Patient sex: M
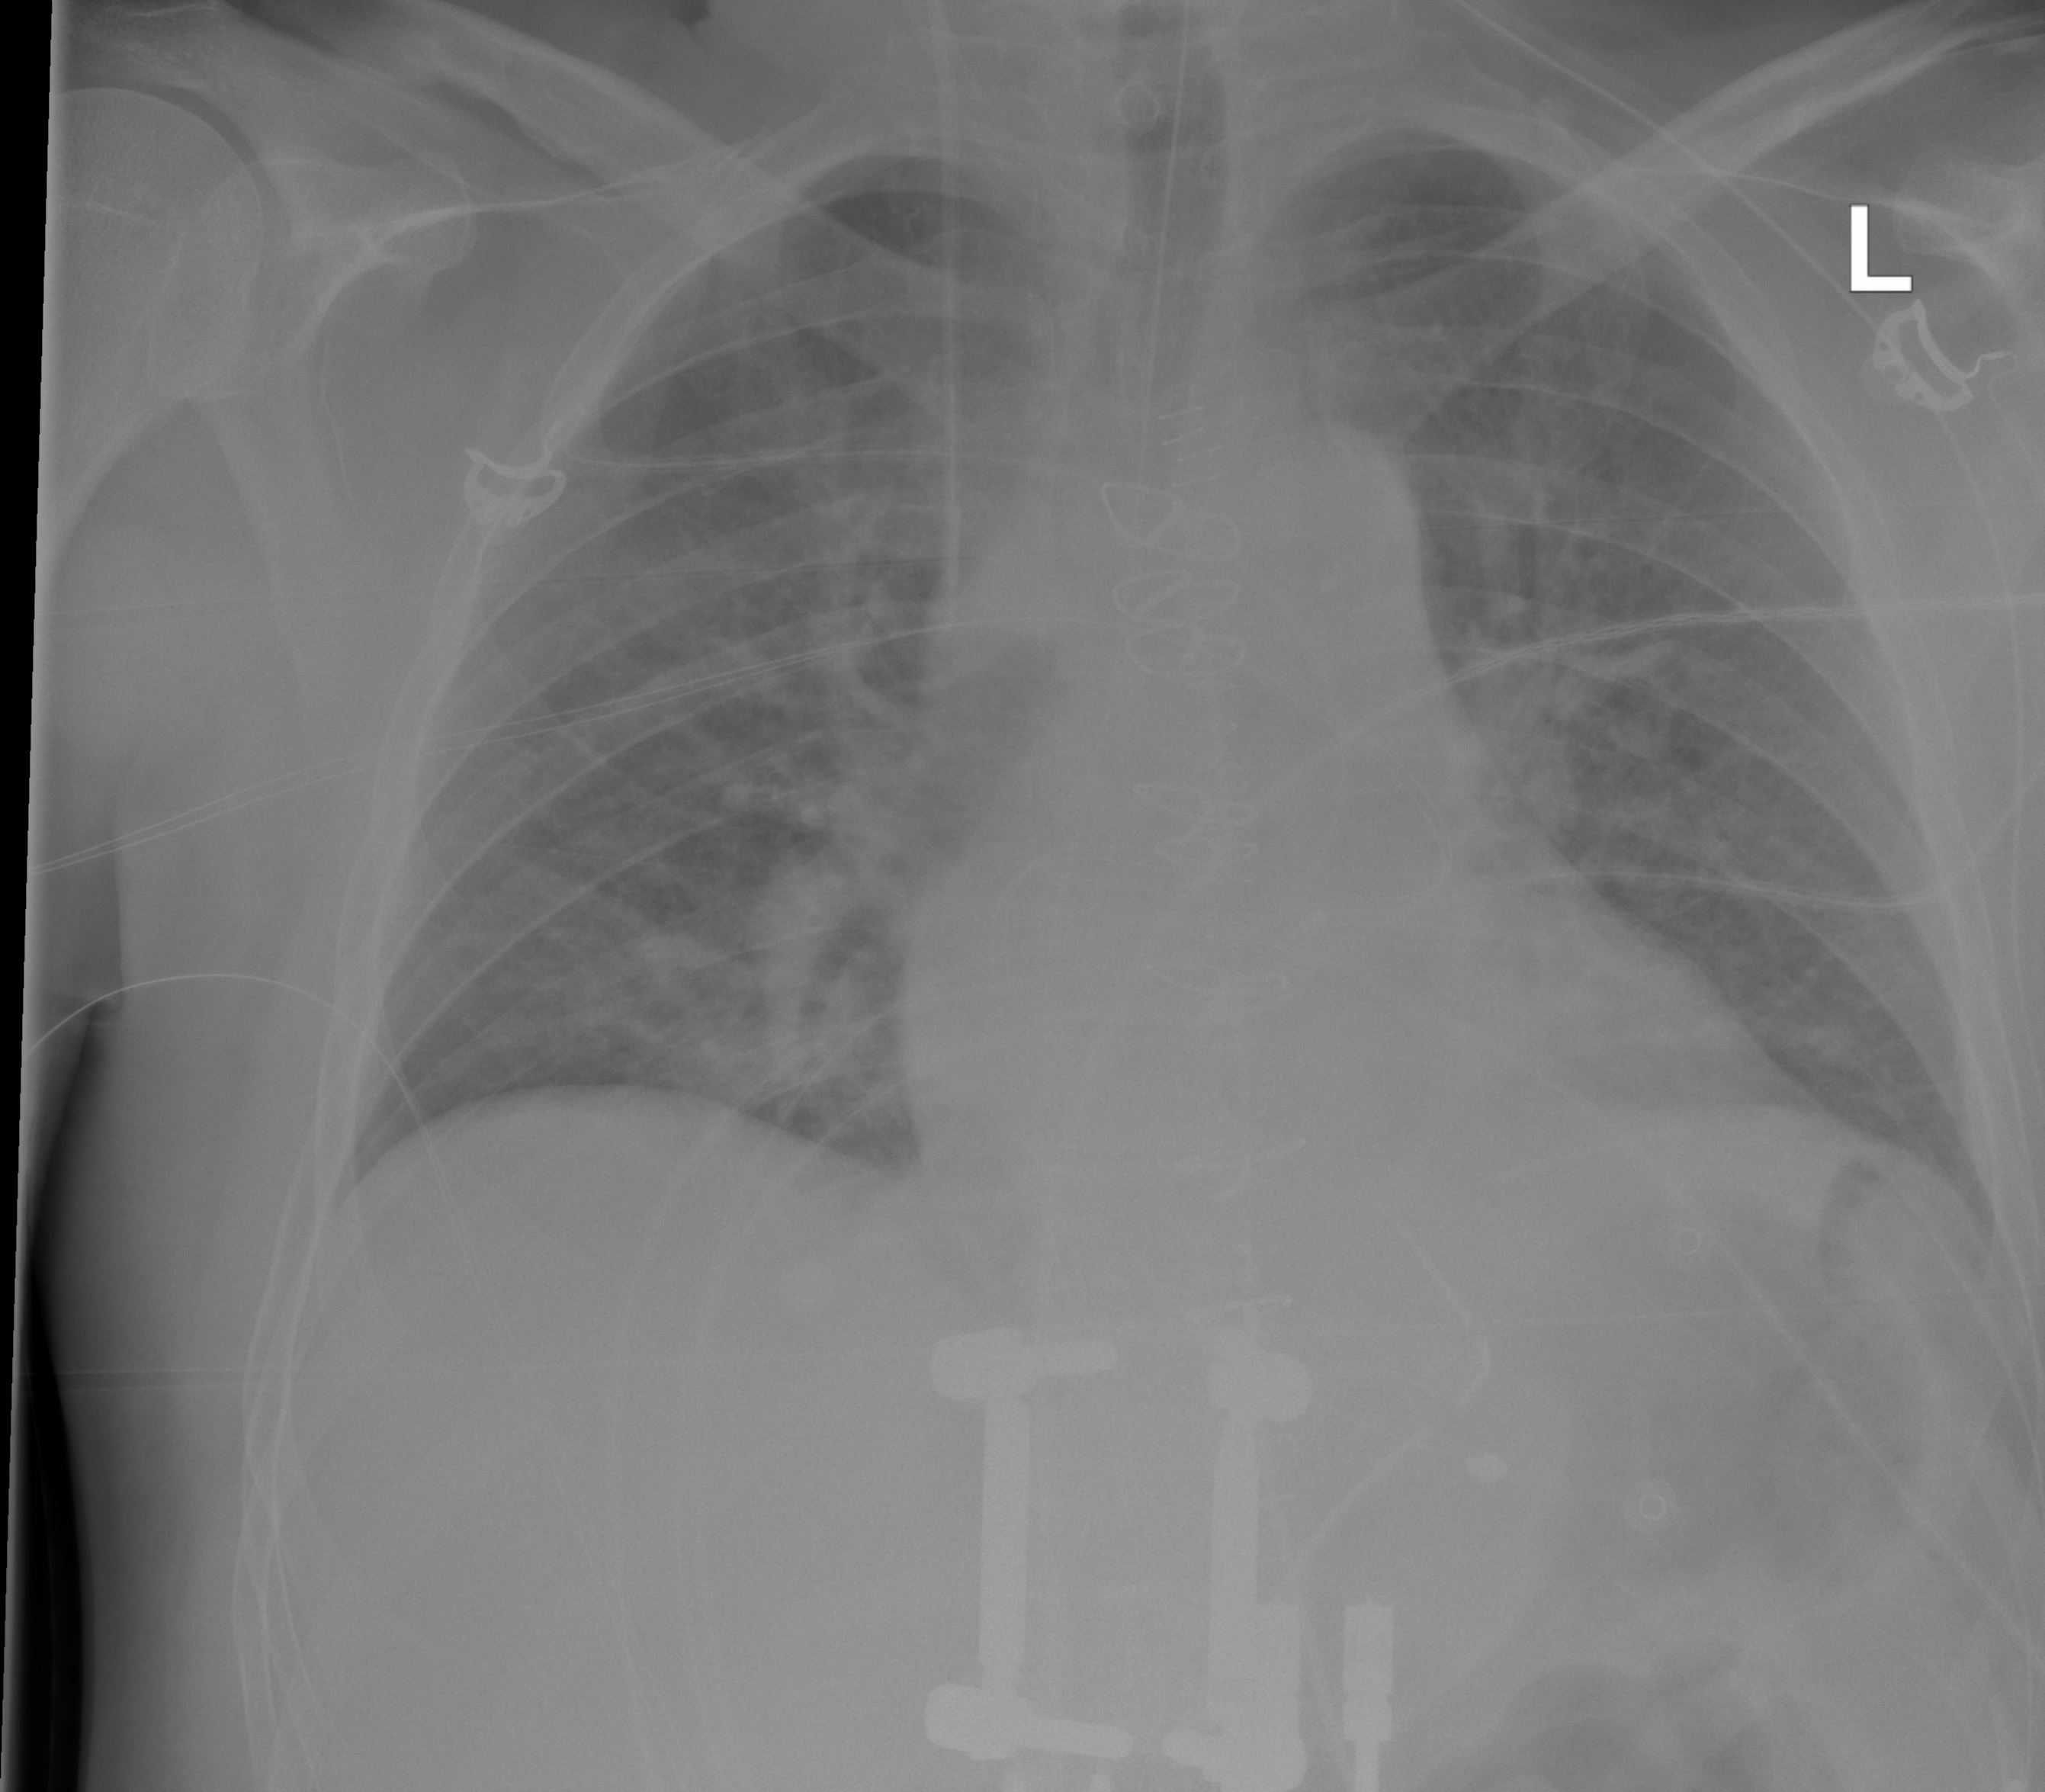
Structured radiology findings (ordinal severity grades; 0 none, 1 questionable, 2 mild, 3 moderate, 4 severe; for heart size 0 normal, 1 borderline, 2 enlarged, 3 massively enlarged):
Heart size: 2
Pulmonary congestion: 2
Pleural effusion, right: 0
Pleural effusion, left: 0
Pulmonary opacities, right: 0
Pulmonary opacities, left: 0
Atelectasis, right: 0
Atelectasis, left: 0